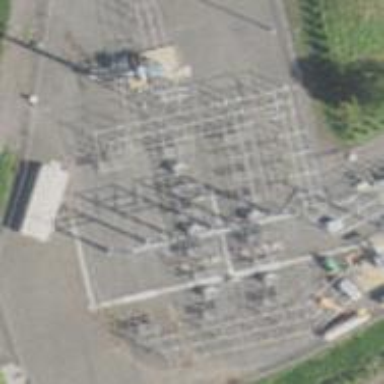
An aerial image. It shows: Switch used for power control.